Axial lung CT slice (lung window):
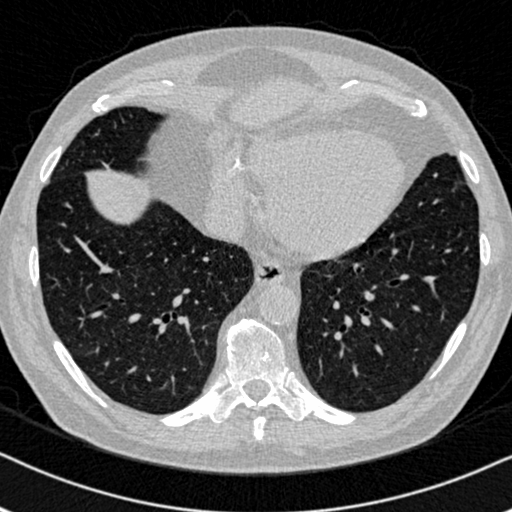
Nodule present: no